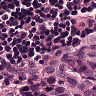
Metastatic tissue present: yes